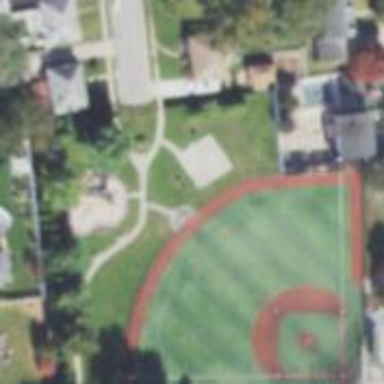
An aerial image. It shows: Baseball pitch for leisure and sports activities.